Interaction volume radius: 5 \u00c5
Interaction volume height: 30 \u00c5
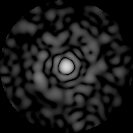
Disorder parameter: 0.8555